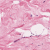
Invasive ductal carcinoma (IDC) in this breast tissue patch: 0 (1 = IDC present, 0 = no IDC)